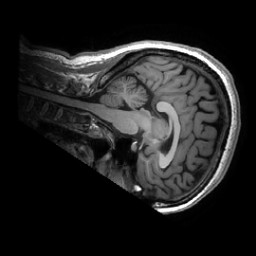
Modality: T1w
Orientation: sagittal
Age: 30
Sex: female
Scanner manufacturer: ge
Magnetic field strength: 3 T
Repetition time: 0.0073 s
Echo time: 0.003 s